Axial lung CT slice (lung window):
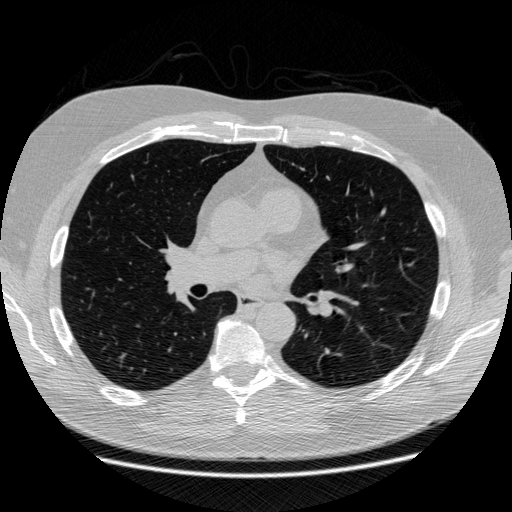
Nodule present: no